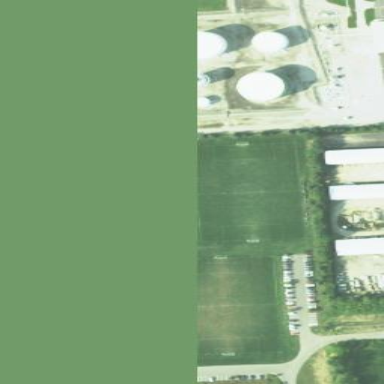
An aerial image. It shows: Soccer pitch for leisure land activities.